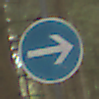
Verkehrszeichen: VorgeschriebeneFahrtrichtungHierRechts
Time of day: MorningAfternoon
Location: Outdoor (Nature)
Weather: Overcast
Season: Winter
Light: Natural